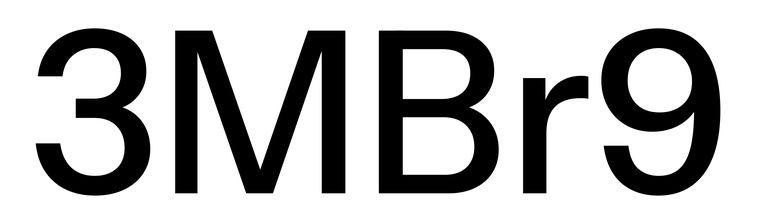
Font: InstrumentSans_Medium